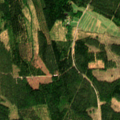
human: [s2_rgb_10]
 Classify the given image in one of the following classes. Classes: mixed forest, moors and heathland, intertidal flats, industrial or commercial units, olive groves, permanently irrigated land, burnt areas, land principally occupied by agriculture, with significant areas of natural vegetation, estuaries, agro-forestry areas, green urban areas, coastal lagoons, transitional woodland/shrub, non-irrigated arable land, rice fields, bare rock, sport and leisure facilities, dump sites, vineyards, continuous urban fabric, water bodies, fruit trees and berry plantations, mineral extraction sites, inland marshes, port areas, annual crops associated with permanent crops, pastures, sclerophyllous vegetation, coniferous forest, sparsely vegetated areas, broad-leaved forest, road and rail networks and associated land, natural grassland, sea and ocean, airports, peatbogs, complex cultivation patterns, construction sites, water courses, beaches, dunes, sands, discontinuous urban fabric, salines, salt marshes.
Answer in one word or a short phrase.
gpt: coniferous forest, mixed forest, transitional woodland/shrub